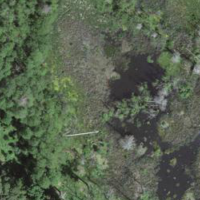
EUNIS habitat code: 43
Species observed at this site:
Molinia caerulea
Lysimachia vulgaris
Cirsium palustre